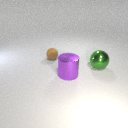
large purple metal cylinder in front of large green metal sphere